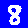
Digit: 8